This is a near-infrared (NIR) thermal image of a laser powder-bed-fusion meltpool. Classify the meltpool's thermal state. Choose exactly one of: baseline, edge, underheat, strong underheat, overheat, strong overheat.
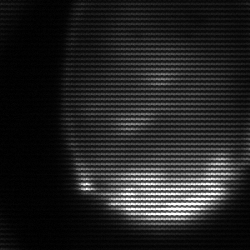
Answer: edge